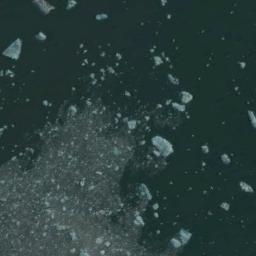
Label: sea_ice